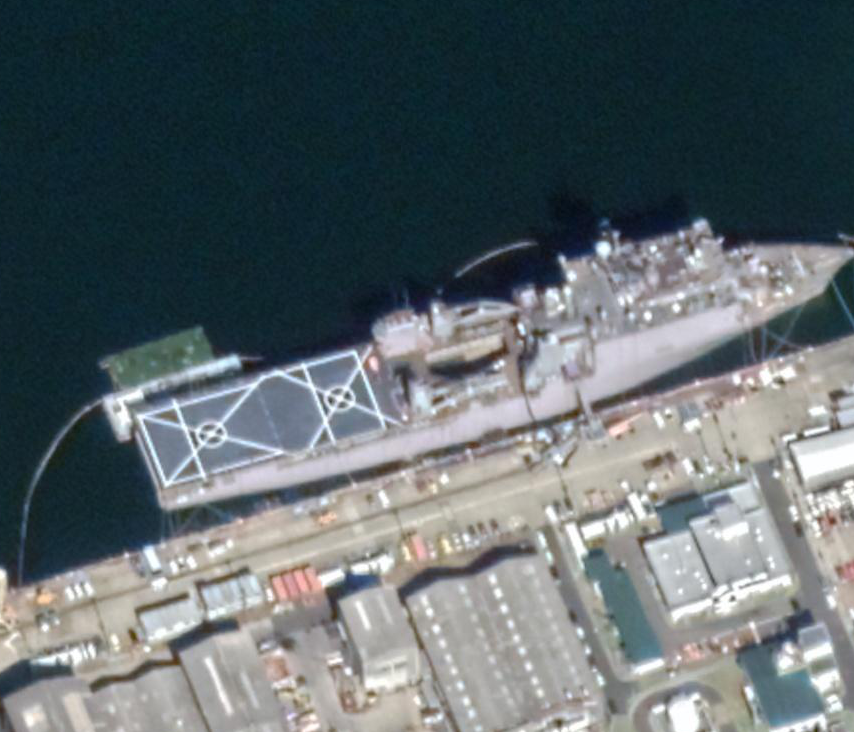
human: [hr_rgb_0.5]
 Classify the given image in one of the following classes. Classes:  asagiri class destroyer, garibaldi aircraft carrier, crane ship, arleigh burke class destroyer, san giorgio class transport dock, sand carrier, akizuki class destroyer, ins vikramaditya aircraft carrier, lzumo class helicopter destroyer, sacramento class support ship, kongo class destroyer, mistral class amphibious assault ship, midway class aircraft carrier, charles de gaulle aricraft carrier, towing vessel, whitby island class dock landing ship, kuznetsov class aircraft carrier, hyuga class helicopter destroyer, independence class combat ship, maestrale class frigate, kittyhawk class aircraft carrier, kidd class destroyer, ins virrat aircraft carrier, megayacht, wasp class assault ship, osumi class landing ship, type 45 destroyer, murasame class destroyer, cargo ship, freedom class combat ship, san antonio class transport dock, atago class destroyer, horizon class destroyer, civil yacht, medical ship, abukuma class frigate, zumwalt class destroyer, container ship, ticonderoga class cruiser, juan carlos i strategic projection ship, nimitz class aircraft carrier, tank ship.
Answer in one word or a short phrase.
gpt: Whitby Island class dock landing ship